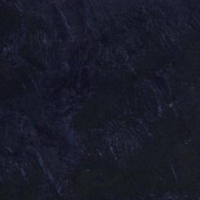
EUNIS habitat code: 48
Species observed at this site:
Aegolius funereus